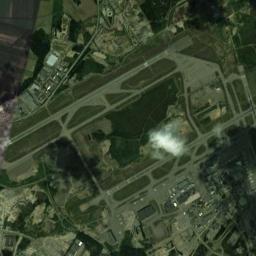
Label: airport